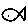
Label: fish